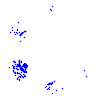
Particle: electron